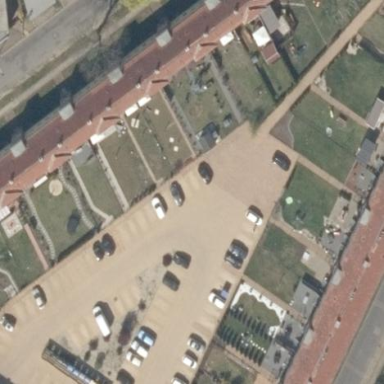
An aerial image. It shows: Apartment building with hipped roof.